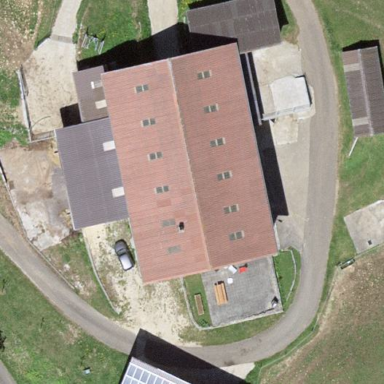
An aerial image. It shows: Farmyard area.